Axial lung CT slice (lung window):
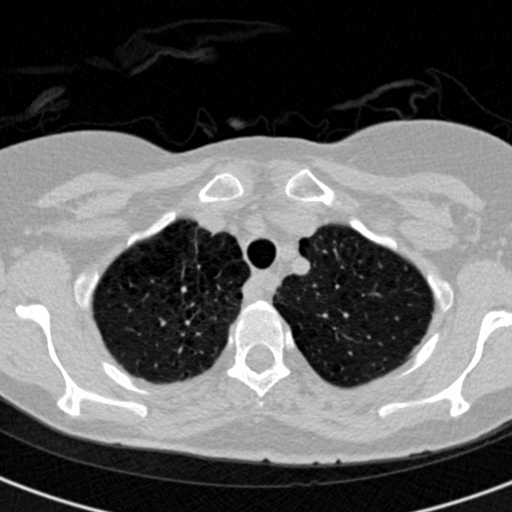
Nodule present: no